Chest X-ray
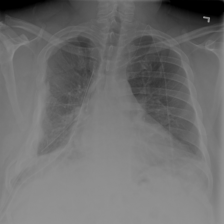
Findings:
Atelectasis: negative
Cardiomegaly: negative
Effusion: negative
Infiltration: negative
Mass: negative
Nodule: negative
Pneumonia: negative
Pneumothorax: positive
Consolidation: negative
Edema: negative
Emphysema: negative
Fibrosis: negative
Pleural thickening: negative
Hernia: negative